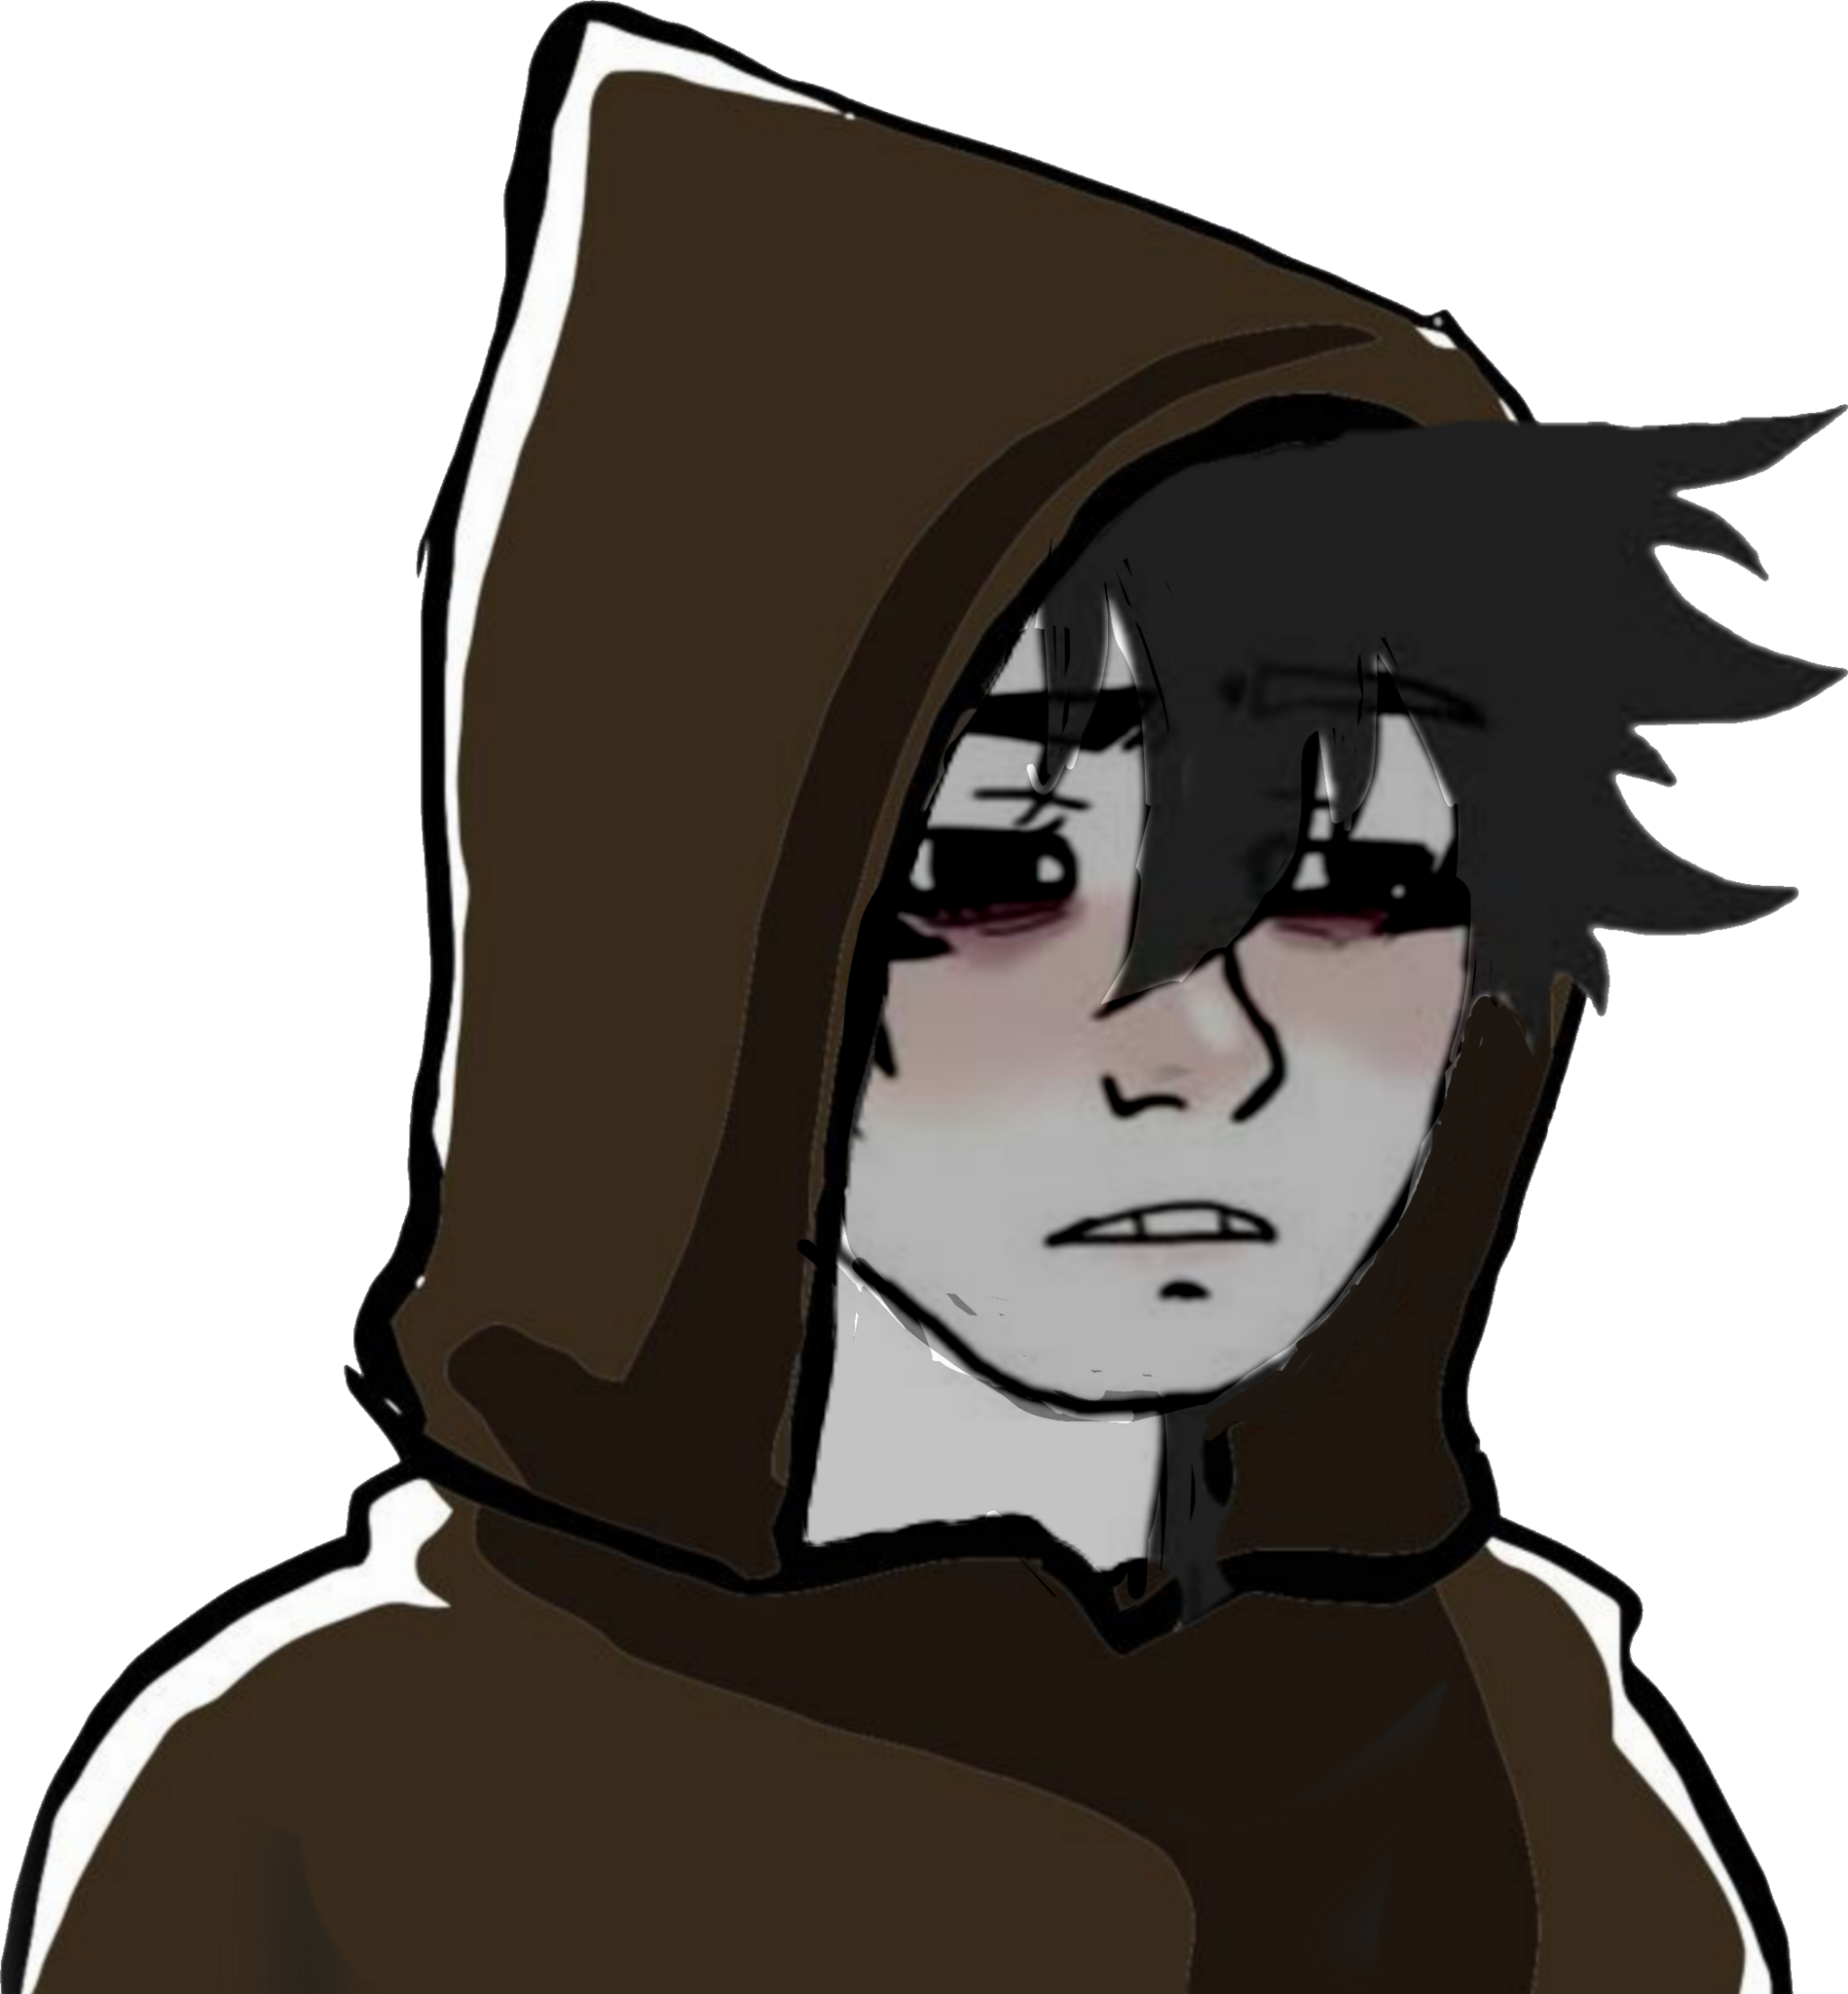
Label: 5_Twinkjak